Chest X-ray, PA view. Patient: 25 years old, sex F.
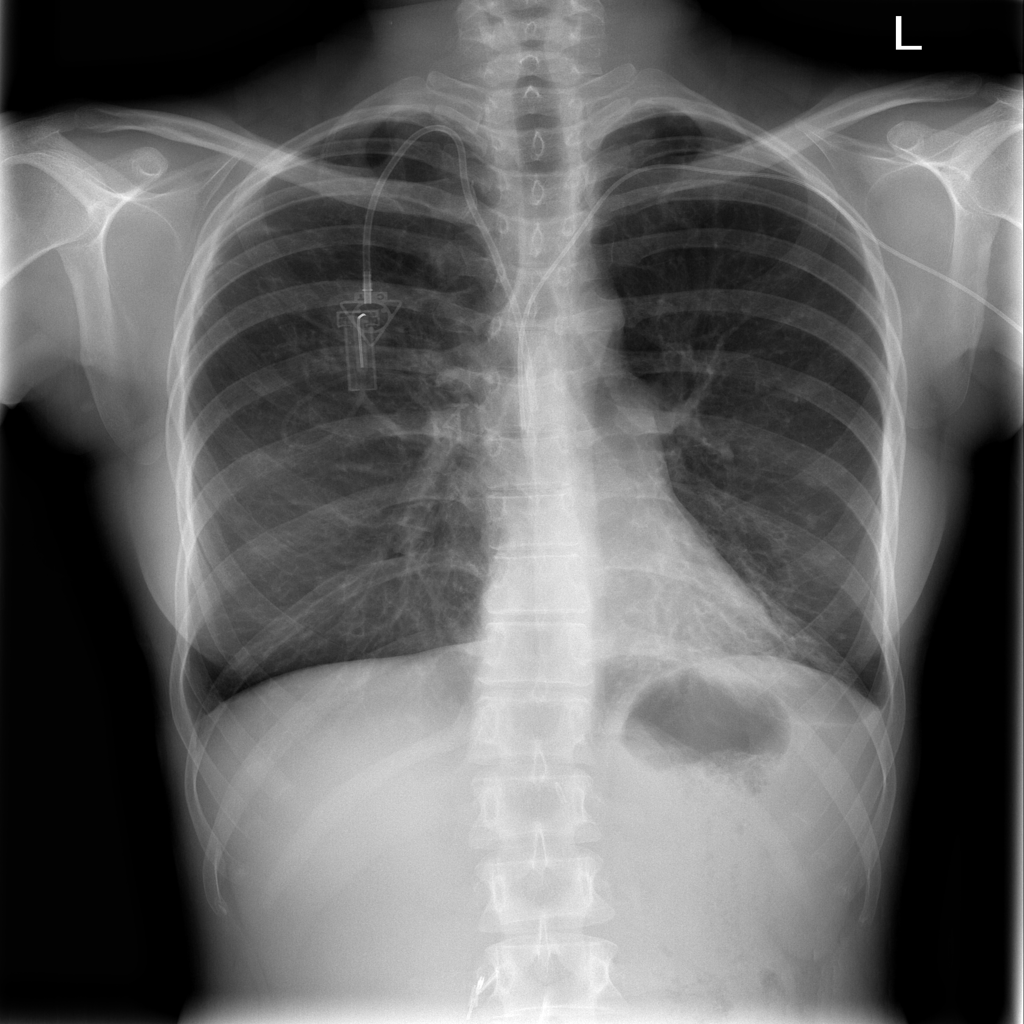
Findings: No Finding